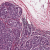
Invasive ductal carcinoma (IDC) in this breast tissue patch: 1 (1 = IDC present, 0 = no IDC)